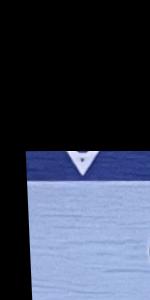
Label: Empty